Interaction volume radius: 10 \u00c5
Interaction volume height: 15 \u00c5
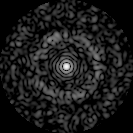
Disorder parameter: 0.8509